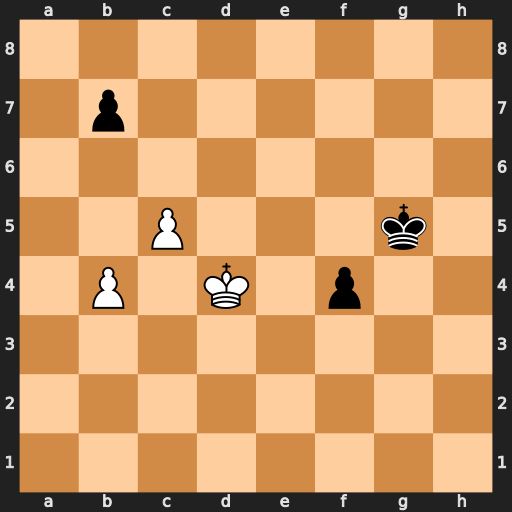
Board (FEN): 8/1p6/8/2P3k1/1P1K1p2/8/8/8
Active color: w
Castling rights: -
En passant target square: -
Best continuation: b5 Kg4 c6 bxc6 b6 c5+ Ke4 f3 Ke3